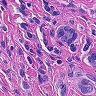
Metastatic tissue present: yes